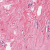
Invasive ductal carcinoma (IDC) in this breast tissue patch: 0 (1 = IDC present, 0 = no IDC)